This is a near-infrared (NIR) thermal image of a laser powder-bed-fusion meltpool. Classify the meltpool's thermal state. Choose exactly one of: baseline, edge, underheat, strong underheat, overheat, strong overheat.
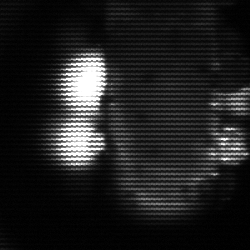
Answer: strong underheat